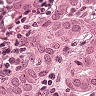
Metastatic tissue present: yes